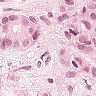
Metastatic tissue present: yes